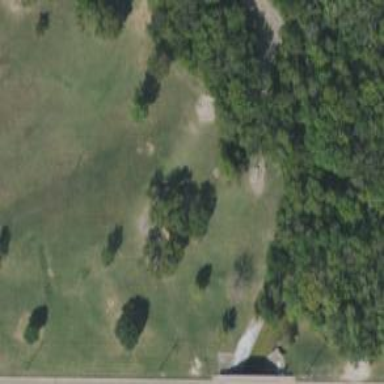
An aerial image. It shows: Disc golf tee.